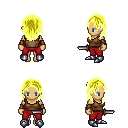
a pixel art fantasy rpg character, female body template, human, tanned skin, brown pirate shirt, red pants, gold long hairstyle, cloth bracers, metal boots, dagger, four views (front, back, left, right), 2x2 character sprite sheet, small pixel art, hard edges, no anti-aliasing